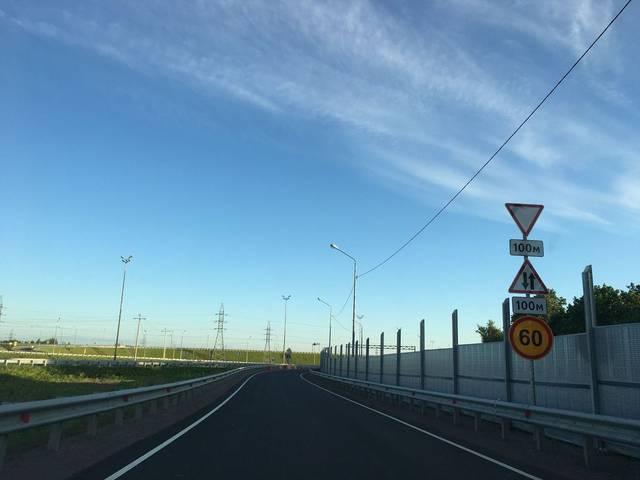
Region: Russia
Coordinates: 59.523, 30.07